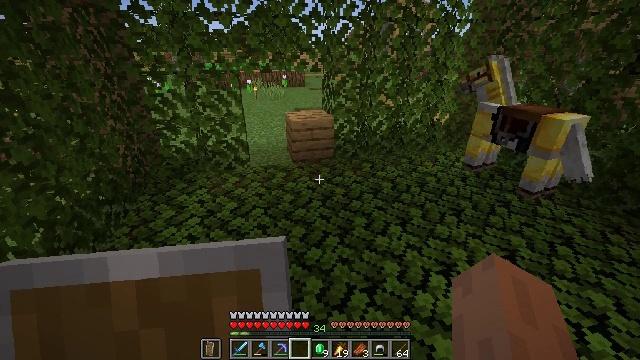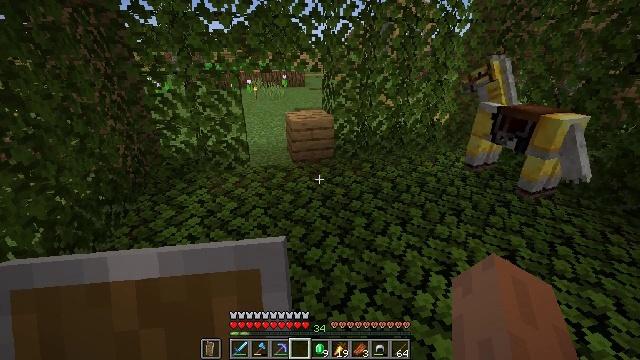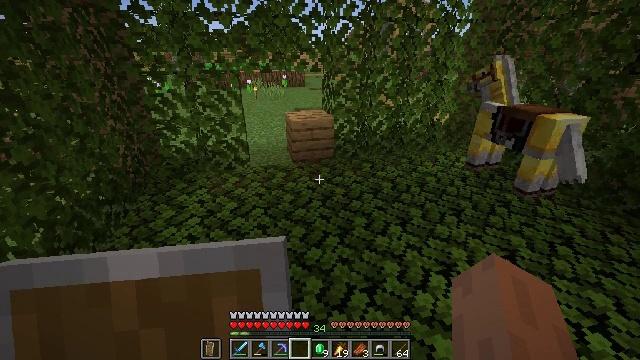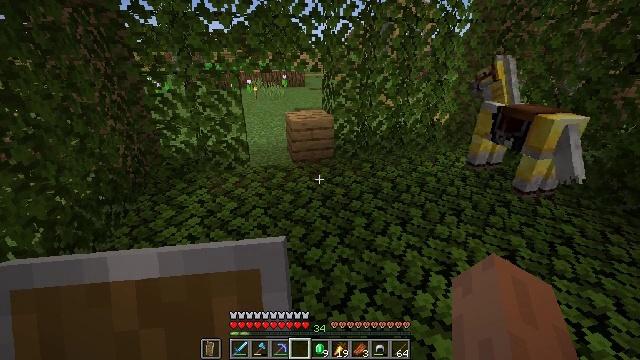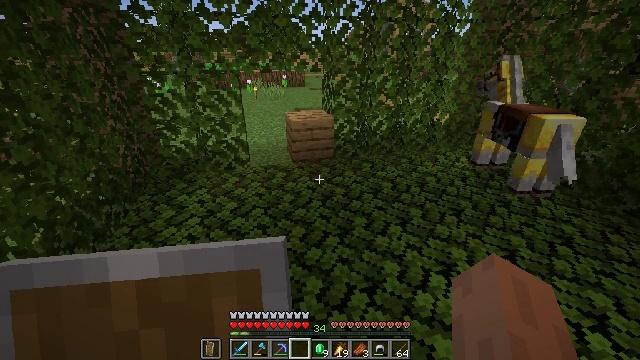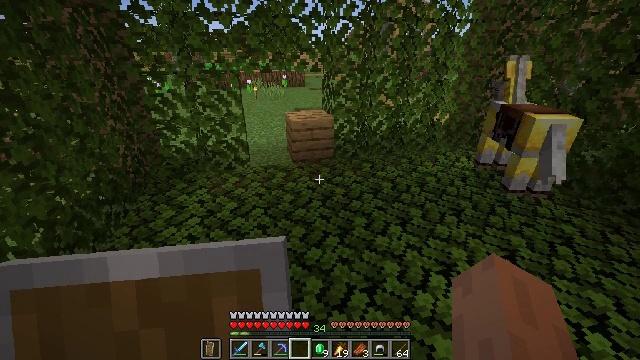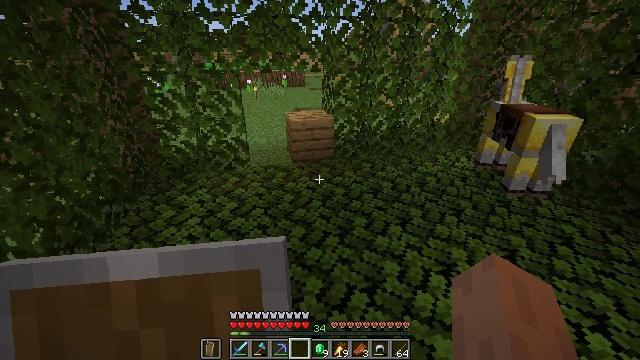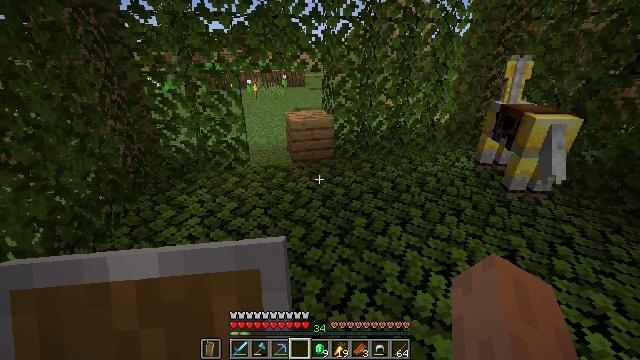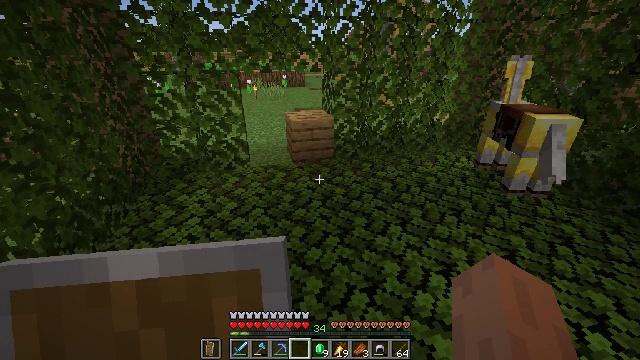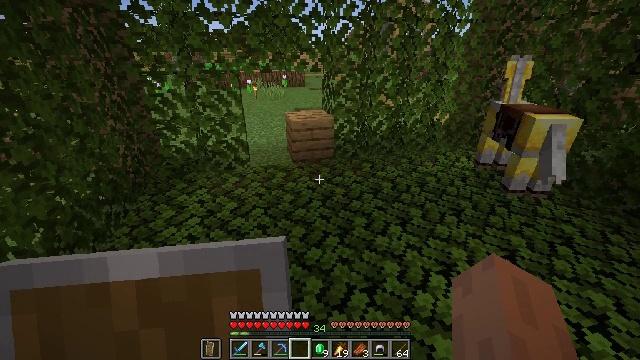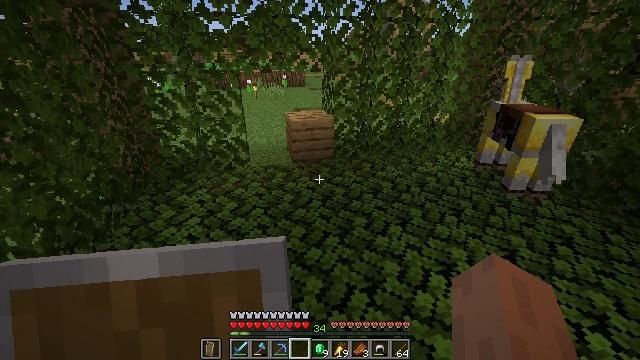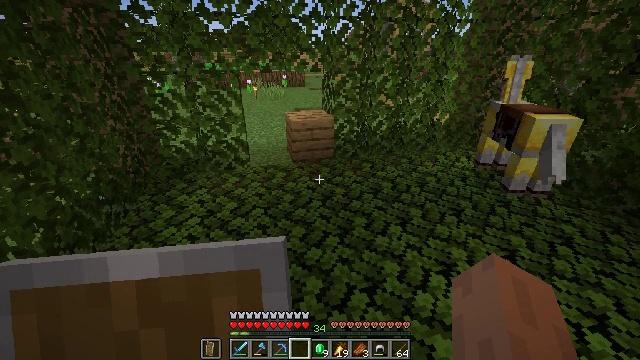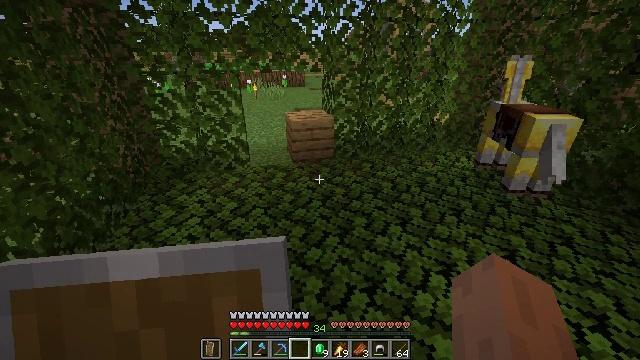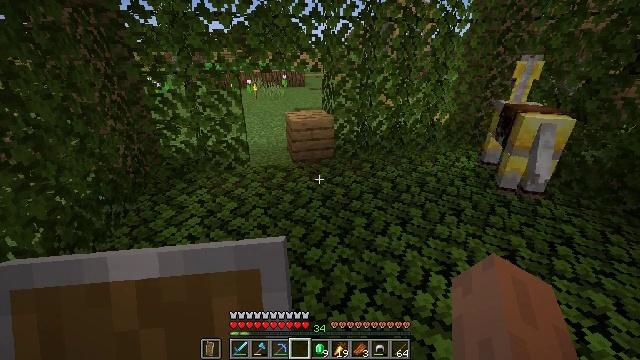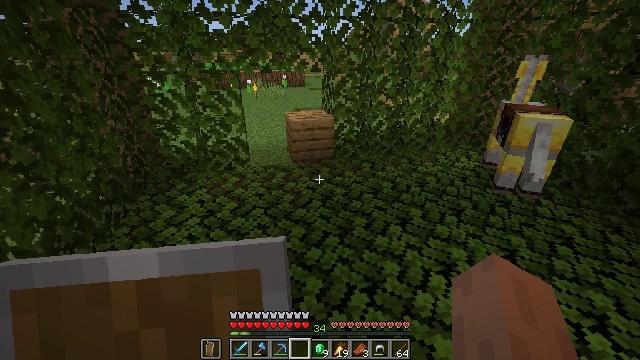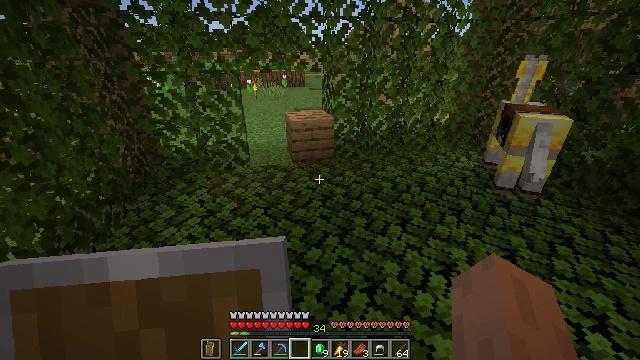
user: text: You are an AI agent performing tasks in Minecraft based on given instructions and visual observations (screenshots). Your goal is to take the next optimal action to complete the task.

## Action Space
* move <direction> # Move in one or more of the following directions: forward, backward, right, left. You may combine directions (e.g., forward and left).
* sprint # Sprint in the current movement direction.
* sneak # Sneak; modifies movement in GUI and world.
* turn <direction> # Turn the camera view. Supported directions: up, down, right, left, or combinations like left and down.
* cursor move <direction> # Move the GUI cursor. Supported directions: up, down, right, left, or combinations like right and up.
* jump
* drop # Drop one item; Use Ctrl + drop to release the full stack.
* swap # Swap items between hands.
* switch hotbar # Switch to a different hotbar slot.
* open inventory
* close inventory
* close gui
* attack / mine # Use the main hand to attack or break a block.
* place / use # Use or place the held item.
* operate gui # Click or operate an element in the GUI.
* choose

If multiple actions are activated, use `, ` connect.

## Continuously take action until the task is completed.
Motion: motion action
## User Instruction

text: Gather oak leaves by attacking.
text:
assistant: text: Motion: move forward
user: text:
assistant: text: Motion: move forward
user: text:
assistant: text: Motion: move forward
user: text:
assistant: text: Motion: move forward
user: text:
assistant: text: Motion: move forward
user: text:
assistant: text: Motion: move forward
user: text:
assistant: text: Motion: move forward
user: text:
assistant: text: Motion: move forward
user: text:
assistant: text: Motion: move forward
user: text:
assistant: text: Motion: move forward
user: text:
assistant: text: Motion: move forward
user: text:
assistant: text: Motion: move forward
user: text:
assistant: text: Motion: move forward
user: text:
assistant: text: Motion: move forward
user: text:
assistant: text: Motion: move forward
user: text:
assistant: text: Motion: move forward
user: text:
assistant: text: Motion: move forward
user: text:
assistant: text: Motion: move forward
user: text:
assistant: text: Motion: move forward
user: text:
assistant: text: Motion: move forward
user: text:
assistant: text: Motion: move forward
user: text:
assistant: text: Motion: move forward
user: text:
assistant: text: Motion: move forward
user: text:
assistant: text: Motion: move forward
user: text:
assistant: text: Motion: move forward
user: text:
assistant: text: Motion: move forward
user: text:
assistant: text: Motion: move forward
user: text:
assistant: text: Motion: move forward
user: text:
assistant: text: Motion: move forward
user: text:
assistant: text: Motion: move forward